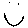
Label: smiley face